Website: bh-photo
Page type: address-validator
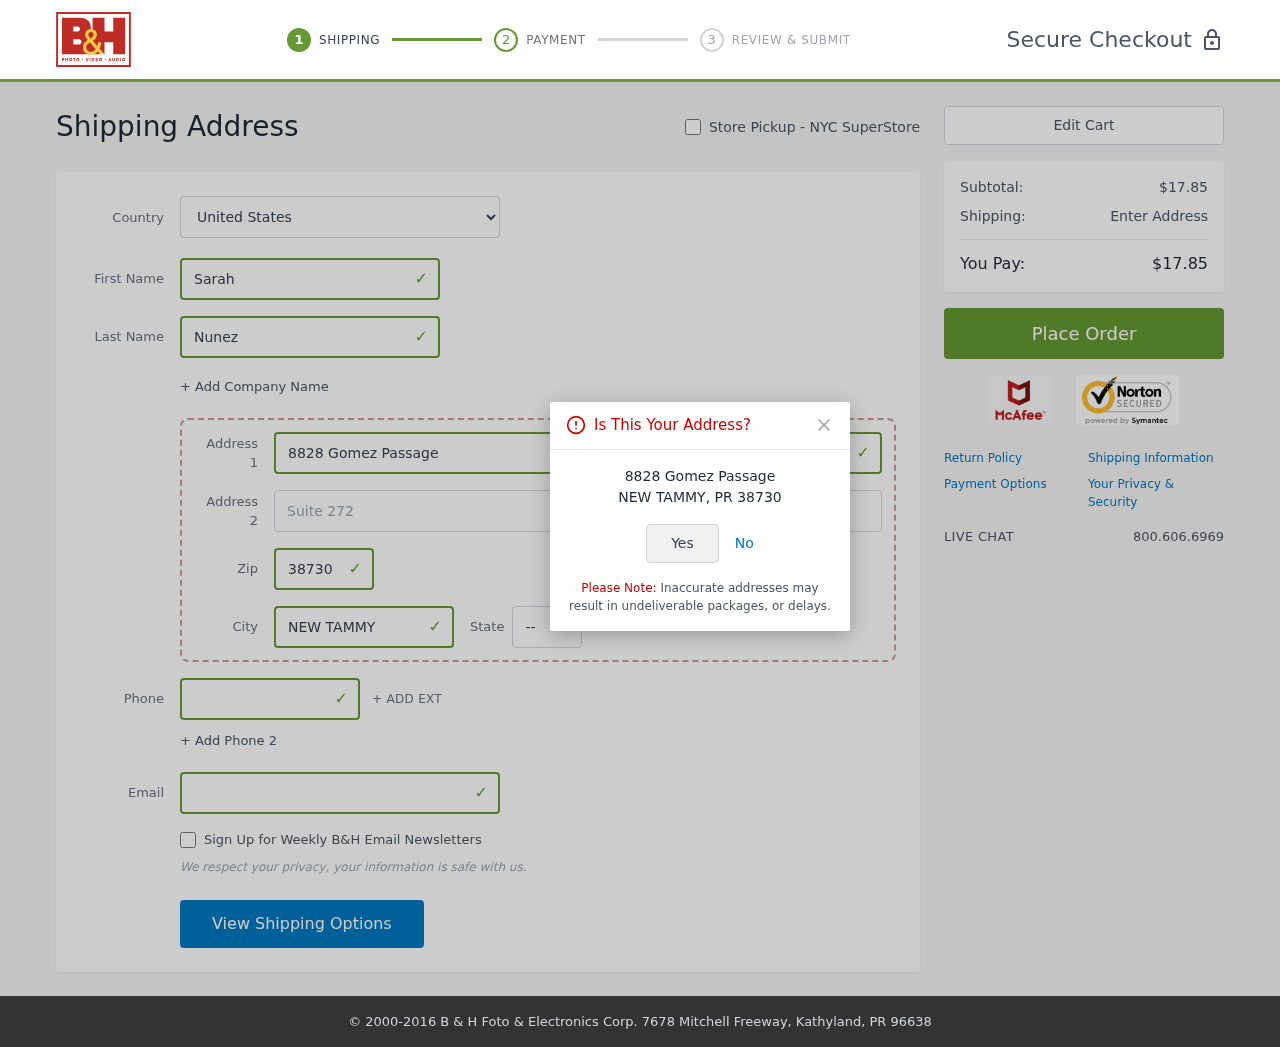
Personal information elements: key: PII_CITY
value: New Tammy
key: PII_COUNTRY
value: United States
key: PII_EMAIL
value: sarahnunez@yahoo.com
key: PII_FIRSTNAME
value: Sarah
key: PII_LASTNAME
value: Nunez
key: PII_PHONE
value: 6456625696
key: PII_POSTCODE
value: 38730
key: PII_STATE_ABBR
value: PR
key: PII_STREET
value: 8828 Gomez Passage
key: PII_STREET2
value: Suite 272
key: PII_CITY_CONFIRM
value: NEW TAMMY
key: PII_STATE
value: PR
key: PII_POSTCODE_FULL
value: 38730
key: PII_POSTCODE_NUMERIC
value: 38730
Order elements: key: ORDER_SUBTOTAL
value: $17.85
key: ORDER_TOTAL
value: $17.85